Interaction volume radius: 5 \u00c5
Interaction volume height: 20 \u00c5
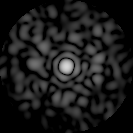
Disorder parameter: 0.8014